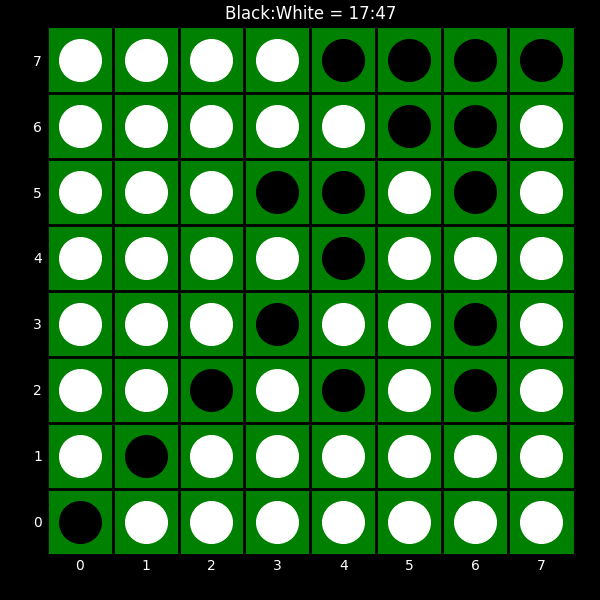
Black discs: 17
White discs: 47